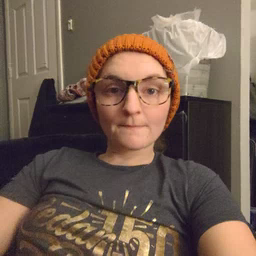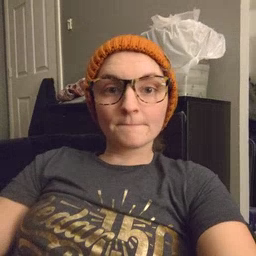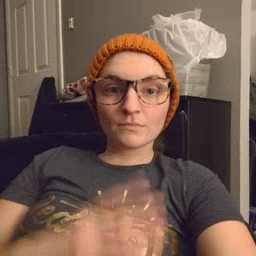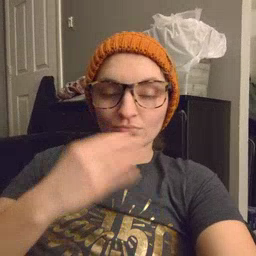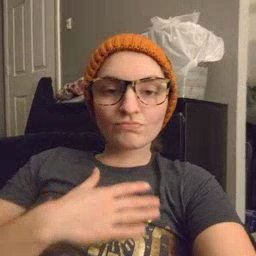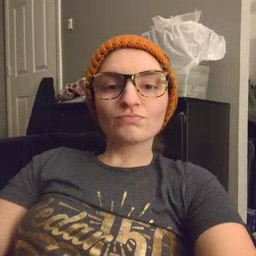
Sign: nap